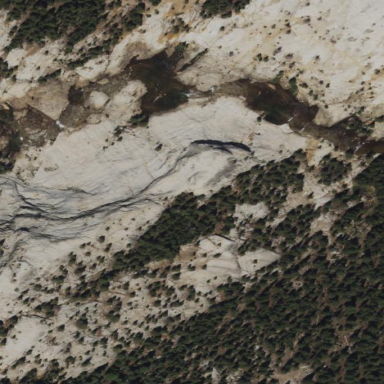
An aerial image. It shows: Landscape of bare rock.